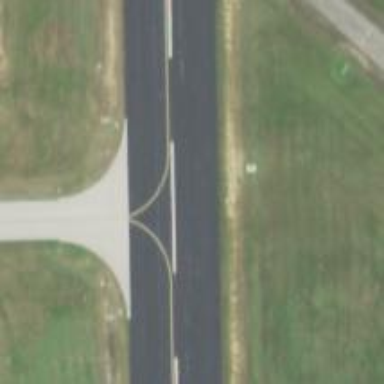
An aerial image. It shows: Image of taxiway at airport.